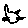
Label: cat